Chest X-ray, PA view. Patient: 17 years old, sex M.
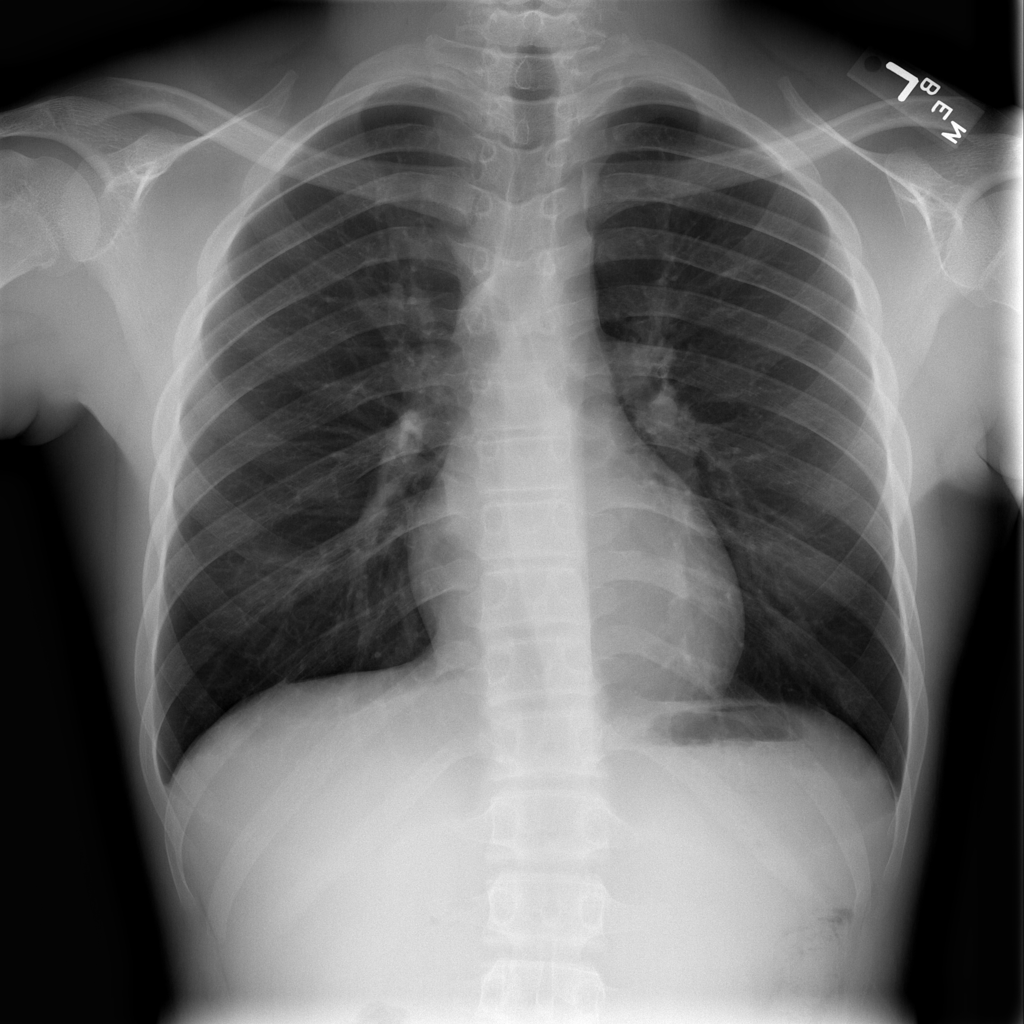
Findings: No Finding